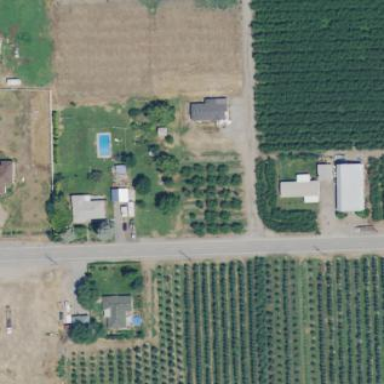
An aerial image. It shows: Orchard.